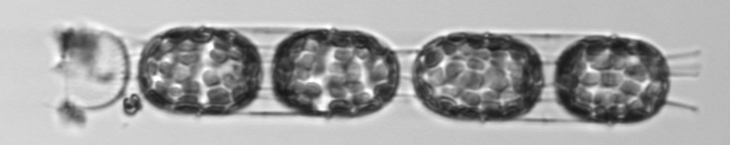
Label: Stephanopyxis